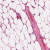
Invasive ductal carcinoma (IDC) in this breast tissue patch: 0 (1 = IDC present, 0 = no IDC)